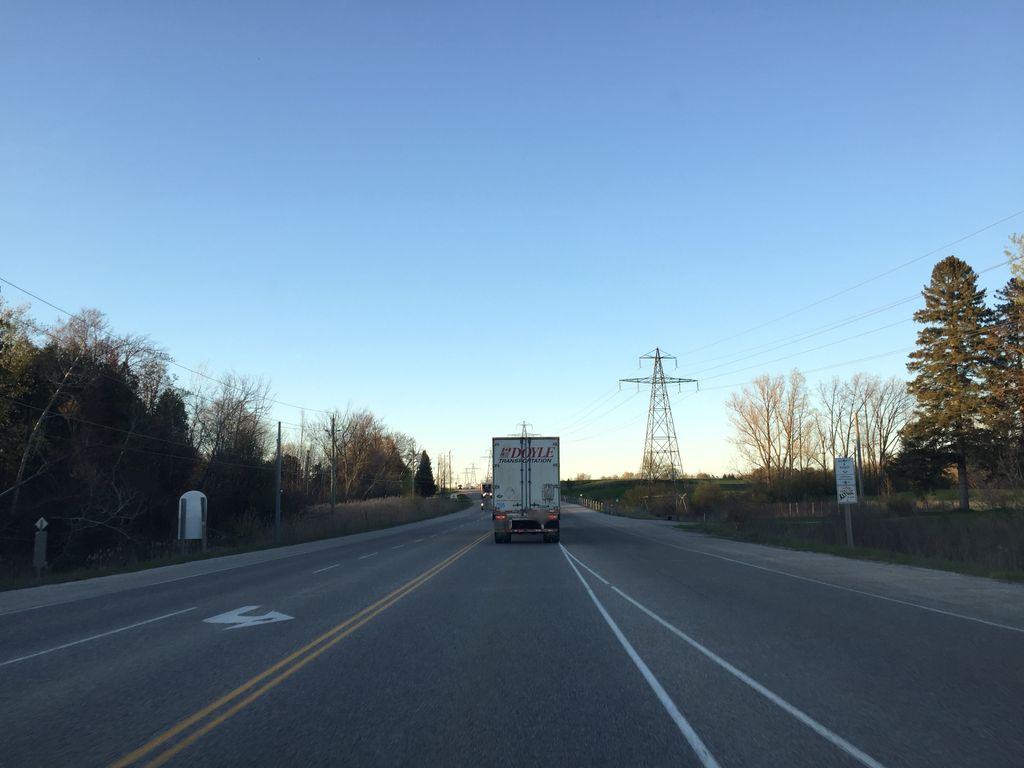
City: kitchener-waterloo